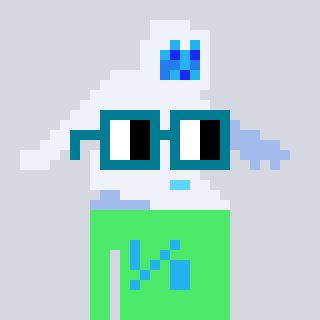
a pixel art character with square dark green glasses, a yeti-shaped head and a teal-colored body on a cool background